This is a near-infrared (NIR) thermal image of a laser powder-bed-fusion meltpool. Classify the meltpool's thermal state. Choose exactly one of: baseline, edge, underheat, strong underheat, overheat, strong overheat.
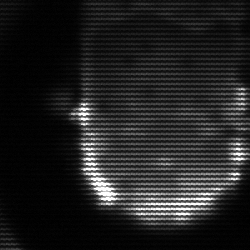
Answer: baseline